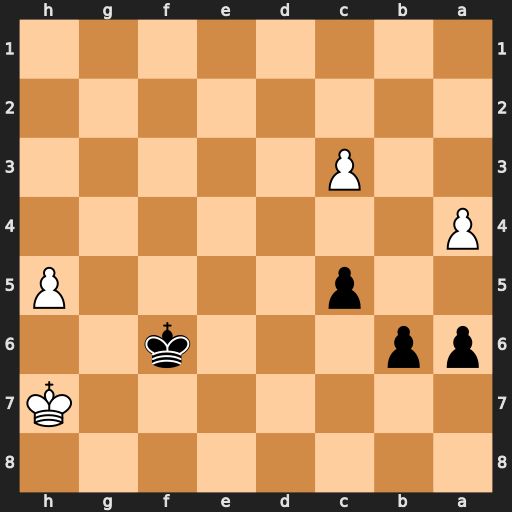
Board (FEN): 8/7K/pp3k2/2p4P/P7/2P5/8/8
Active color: b
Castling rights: -
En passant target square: -
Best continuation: c4 Kg8 Kg5 Kf7 b5 axb5 axb5 Ke6 b4